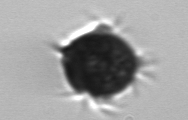
Label: Mesodinium